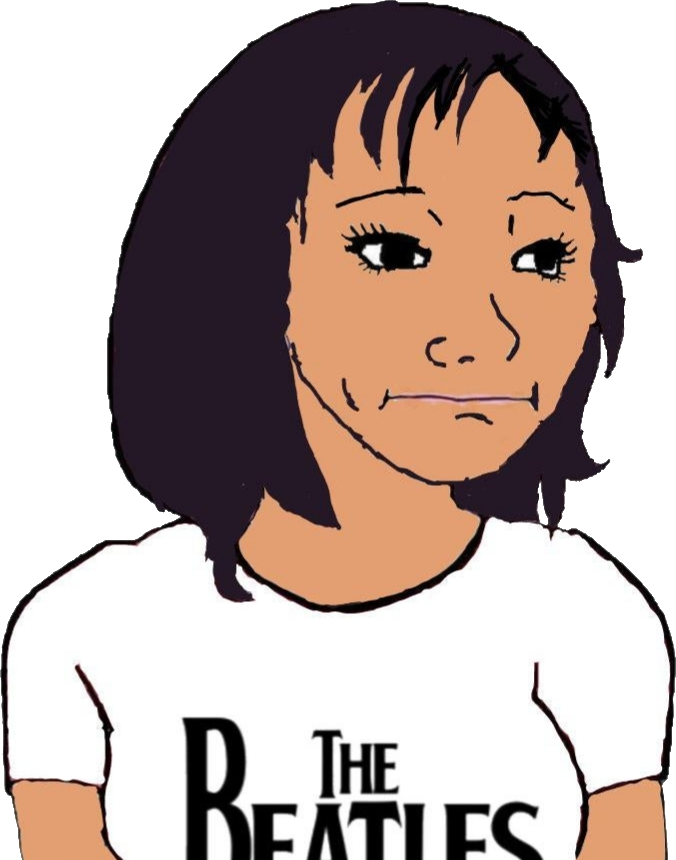
Label: 5_Daddys_Girl